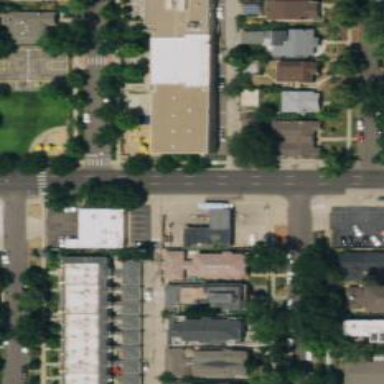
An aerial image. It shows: Alleyway designated as service road.